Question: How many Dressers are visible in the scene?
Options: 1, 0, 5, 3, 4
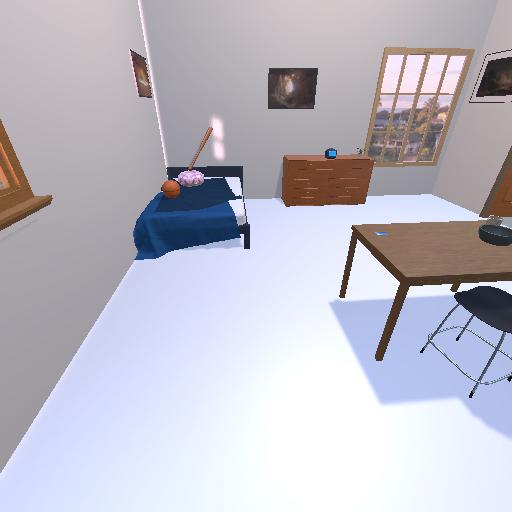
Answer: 1